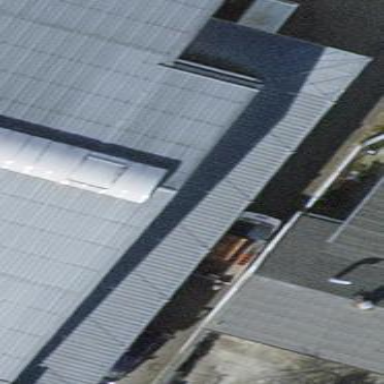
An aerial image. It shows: Flat roof forming part of building.